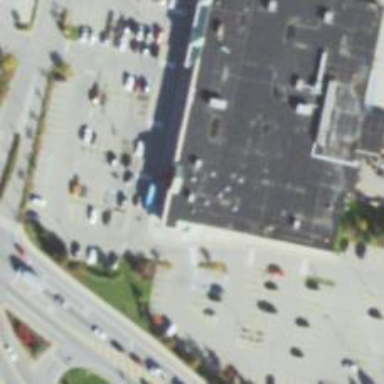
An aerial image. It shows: Supermarket.